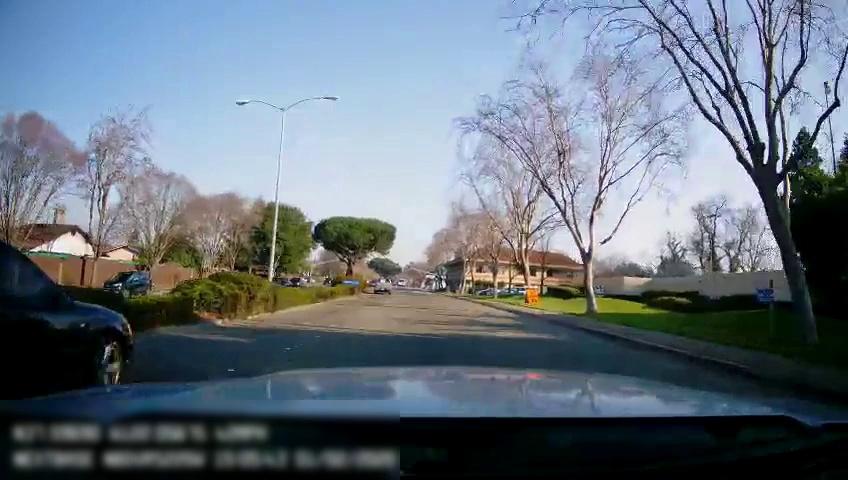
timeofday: Day
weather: Sunny
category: Drivable Space
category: Vehicles | Car
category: Vehicles | Truck
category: Vehicles | SUV
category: Vehicles | SUV
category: Lanes | Current Lane